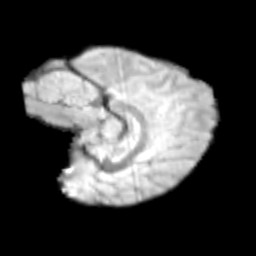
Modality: T2w
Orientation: sagittal
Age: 10
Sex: female
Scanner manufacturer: siemens
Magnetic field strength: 3 T
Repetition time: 3.8 s
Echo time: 0.07 s